Question: When I load a SAS dataset sorted by a key(contains duplicate keys) using PROC SORT into Redshift, the same sorting order is not preserved in Redshift. For eg. When I compare the SAS dataset with Redshift table, they are not in the same sorting order, the data is really jumbled within the duplicates keys and very hard to find a pattern of how data stores in Redshift columns or why that's happening.

Any suggestions or guidance on maintaining the same sorting after data load into Redshift from SAS would be very helpful. Thanks!
The code used:
'''
PROC APPEND BASE = Target_Table (bulkload=yes bl_compress=yes bl_bucket='xxx' bl_default_dir = 'xxx' bl_use_escape =YES)
DATA = Source_Table force;
RUN;
'''
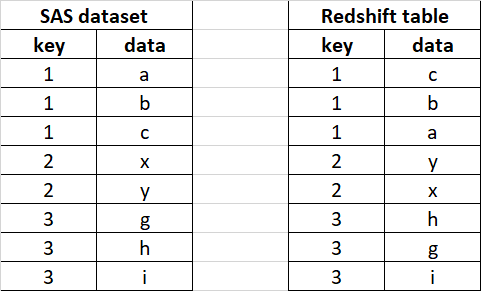
Answer: You need to set the 'sortkey' when creating the table, eg:
'''
proc sql;
connect using myredlib as rs;
execute (create table iwant (
key INTEGER
,data char(1)
,load_dttm TIMESTAMP
)
distkey(key)
compound sortkey(key,data) )by rs;
'''
If you have duplicates or you just need to preserve the source data order then create a new column (eg 'id') in a data step prior to the append, eg:
'''
data iwant;
set ihave;
id=_n_;
run;
proc append .....
'''